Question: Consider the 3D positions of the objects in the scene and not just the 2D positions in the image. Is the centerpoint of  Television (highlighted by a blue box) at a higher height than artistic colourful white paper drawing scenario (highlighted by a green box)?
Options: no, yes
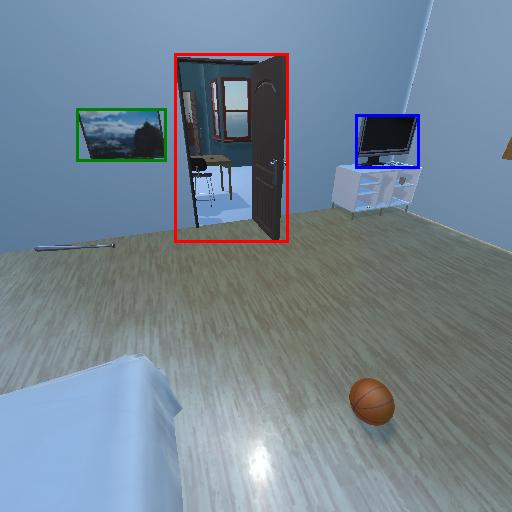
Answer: no